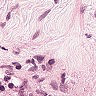
Metastatic tissue present: no